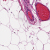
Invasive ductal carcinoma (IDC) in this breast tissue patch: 0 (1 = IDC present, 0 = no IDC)